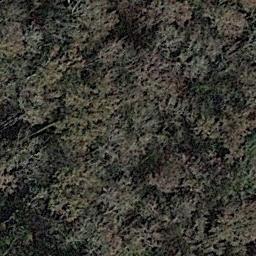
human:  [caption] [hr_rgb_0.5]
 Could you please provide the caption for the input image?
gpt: The forest is full of dry trees .

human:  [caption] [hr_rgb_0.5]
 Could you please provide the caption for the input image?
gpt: This is a dense forest .

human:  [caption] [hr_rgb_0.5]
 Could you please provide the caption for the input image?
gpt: Many trees with brown and yellow leaves are in a forest .

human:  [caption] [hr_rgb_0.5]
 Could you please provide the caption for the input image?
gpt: The forest has a lot of dense yellow trees .

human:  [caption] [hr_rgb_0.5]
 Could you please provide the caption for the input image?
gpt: A dense forest with many brown trees .